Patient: sex M, age 57
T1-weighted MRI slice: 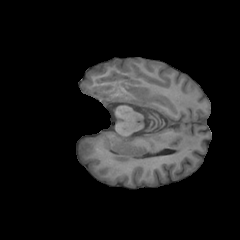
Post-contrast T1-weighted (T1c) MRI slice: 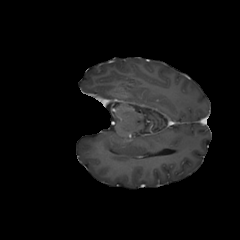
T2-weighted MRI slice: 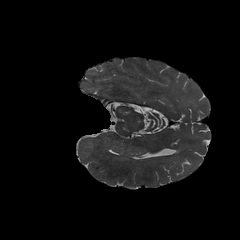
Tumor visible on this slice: no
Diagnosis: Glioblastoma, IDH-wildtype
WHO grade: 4